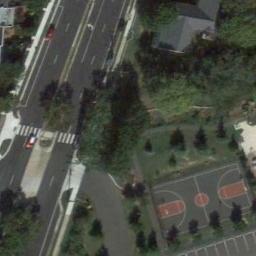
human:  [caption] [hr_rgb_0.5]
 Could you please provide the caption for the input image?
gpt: There is a basketball court surrounded by many trees next to a road .

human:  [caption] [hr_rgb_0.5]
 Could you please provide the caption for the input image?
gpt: The basketball court,With many trees neayby,Is next to the two-way street .

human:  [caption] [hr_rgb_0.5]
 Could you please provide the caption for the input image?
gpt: There are two small pure green basketball courts .

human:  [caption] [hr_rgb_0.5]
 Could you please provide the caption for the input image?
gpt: A basketball court next to a road and a building beside .

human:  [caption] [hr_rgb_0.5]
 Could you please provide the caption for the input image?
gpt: The basketball court is beside the roads .